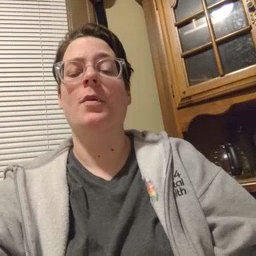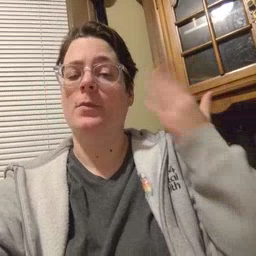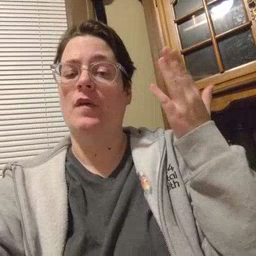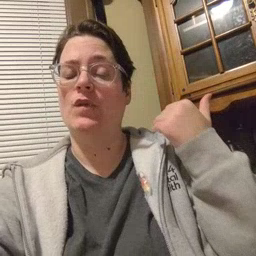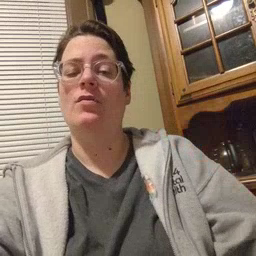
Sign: before